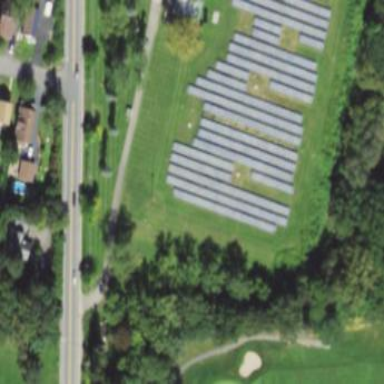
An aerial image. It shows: Solar photovoltaic panel generator.